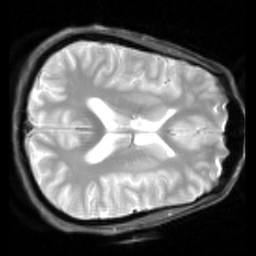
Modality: inplaneT2
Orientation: axial
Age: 27
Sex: male
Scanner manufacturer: siemens
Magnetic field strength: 2.894 T
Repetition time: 5 s
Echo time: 0.033 s